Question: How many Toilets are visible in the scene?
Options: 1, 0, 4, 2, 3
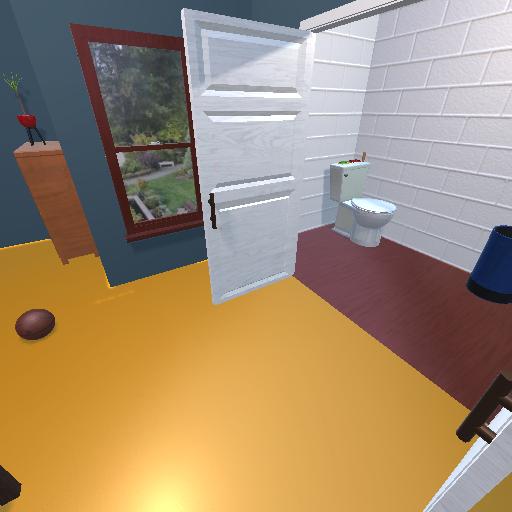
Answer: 1